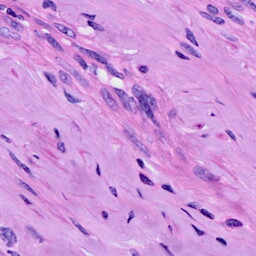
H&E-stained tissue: Cervix